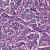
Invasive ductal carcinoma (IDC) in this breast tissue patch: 1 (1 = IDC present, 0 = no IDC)